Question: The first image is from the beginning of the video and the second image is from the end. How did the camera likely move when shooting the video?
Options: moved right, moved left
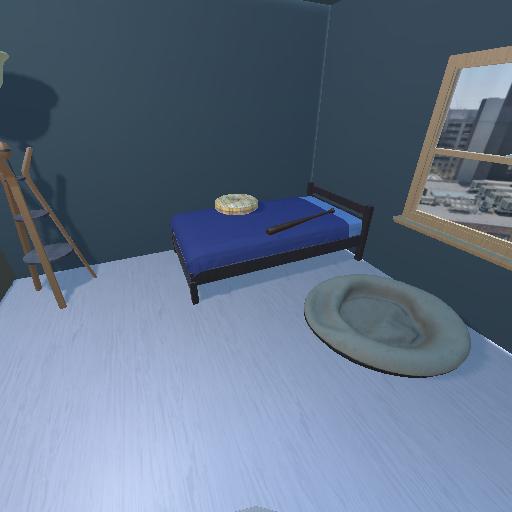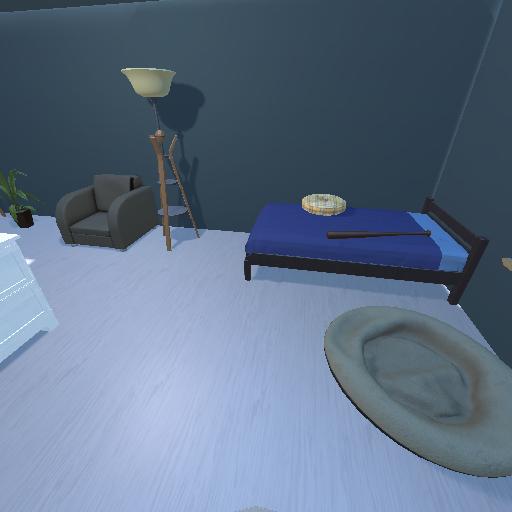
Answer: moved right